高一 · 计数
下表提供了某厂节能降耗技术改造后生产甲产品过程中记录的产量 x（吨）与相应的生产能耗 y (吨标准煤) 的几组对应数据.

| $x$ | 3 | 4 | 5 | 6 |
| :---: | :---: | :---: | :---: | :---: |
| $y$ | 2.5 | 3 | 4 | 4.5 |

(1) 画出散点图;

（2）请根据上表提供的数据, 用最小二乘法求出 $\mathrm{y}$ 关于 $\mathrm{x}$ 的回归直线方程 $\hat{y}=\hat{b} x+\hat{a}$.
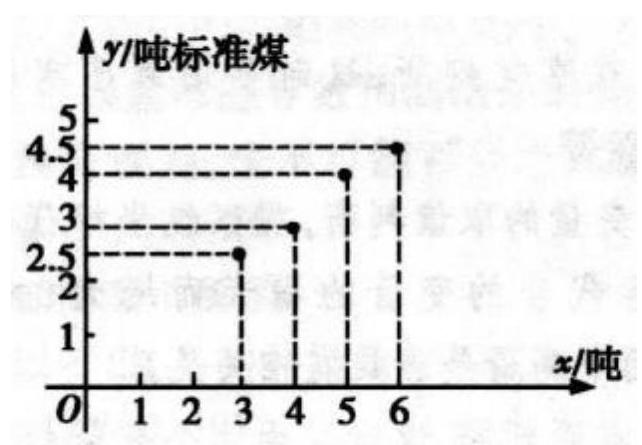
答案: (1) 由题设所给数据, 可得散点图如图, $\mathrm{y}$ 与 $\mathrm{x}$ 成线性相关关系.

（2）由表中数据计算得: $\sum_{i=1}^{4} x_{i}^{2}=86$

$\bar{x}=\frac{3+4+5+6}{4}=4.5, \bar{y}=\frac{2.5+3+4+4.5}{4}=3.5, \sum_{i=1}^{4} x_{i} y_{i}=66.5$

所以, 由最小二乘法确定的回归方程的系数为:

$\hat{b}=\frac{\sum_{i=1}^{4} x_{i} y_{i}-4 \overline{x y}}{\sum_{i=1}^{4} x_{i}^{2}-4 \bar{x}^{2}}=\frac{66.5-4 \times 4.5 \times 3.5}{86-4 \times 4.5^{2}}=0.7, \hat{a}=\bar{y}-\hat{b} \bar{x}=3.5-0.7 \times 4.5=0.35$

因此，所求的回归直线方程为 $\hat{y}=0.7 x+0.35 \hat{y}=0.7 x+0.35$